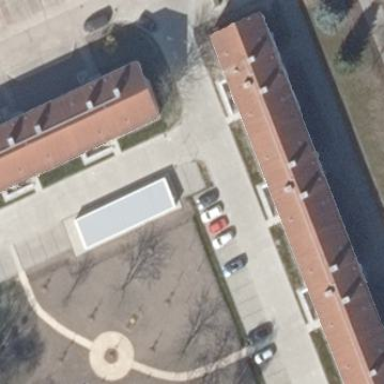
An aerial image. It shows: Apartments building with gabled roof that is oriented along.